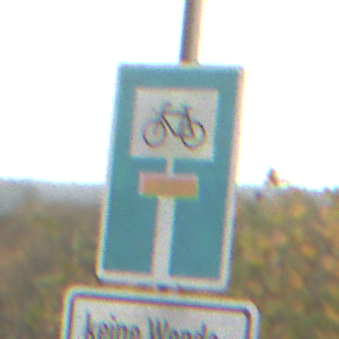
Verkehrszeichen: SackgasseRadverkehrDurchlaessig
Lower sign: HinweisGeaenderteVorfahrtVerkehrsfuehrungVerkehrsregelung3
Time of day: SunriseSunset
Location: Outdoor (Nature)
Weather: PartlyCloudy
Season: NotSpecified
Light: Natural